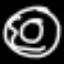
Label: donut